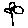
Label: flower